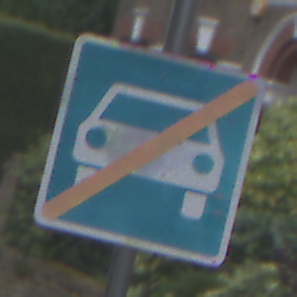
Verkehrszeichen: EndeKraftfahrstrasse
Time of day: MorningAfternoon
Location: Outdoor (Urban)
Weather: Overcast
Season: NotSpecified
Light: Natural